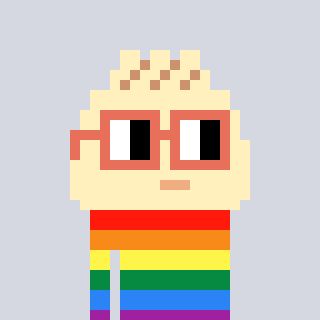
a pixel art character with square orange glasses, a porkbao-shaped head and a bege-colored body on a cool background